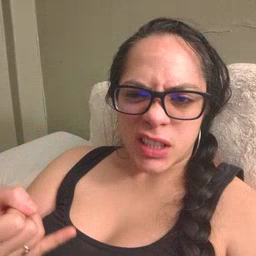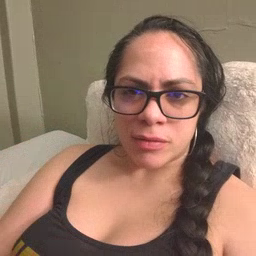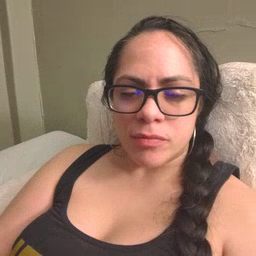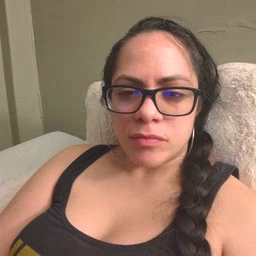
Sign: jeans